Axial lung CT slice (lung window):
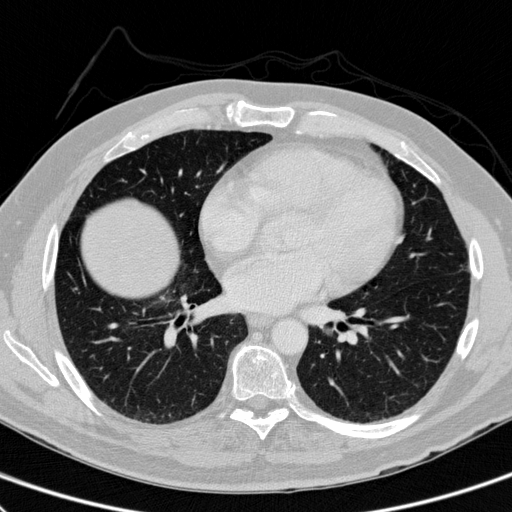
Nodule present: no